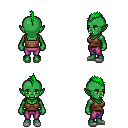
a pixel art fantasy rpg character, female body template, orc, green skin, brown pirate shirt, magenta pants, green mohawk hairstyle, white slippers, four views (front, back, left, right), 2x2 character sprite sheet, small pixel art, hard edges, no anti-aliasing